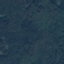
Land use / land cover class: Forest